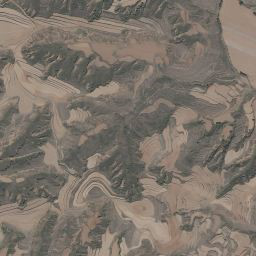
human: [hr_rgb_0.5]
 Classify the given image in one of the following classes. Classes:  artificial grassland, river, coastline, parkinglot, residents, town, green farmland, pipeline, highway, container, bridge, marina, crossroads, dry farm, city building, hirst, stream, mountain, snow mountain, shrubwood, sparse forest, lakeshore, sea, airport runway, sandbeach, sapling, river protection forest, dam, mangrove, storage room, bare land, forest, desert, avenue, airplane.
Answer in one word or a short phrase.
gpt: mountain